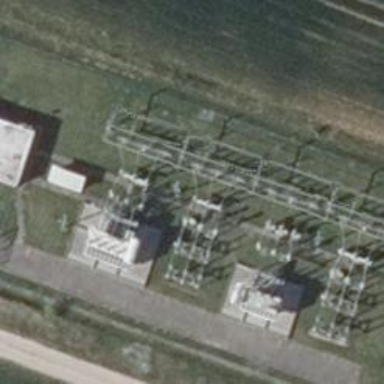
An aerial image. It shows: Power line in the image.